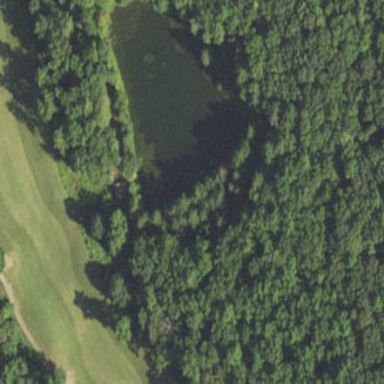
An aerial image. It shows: Pond with natural water.